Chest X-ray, PA view. Patient: 46 years old, sex M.
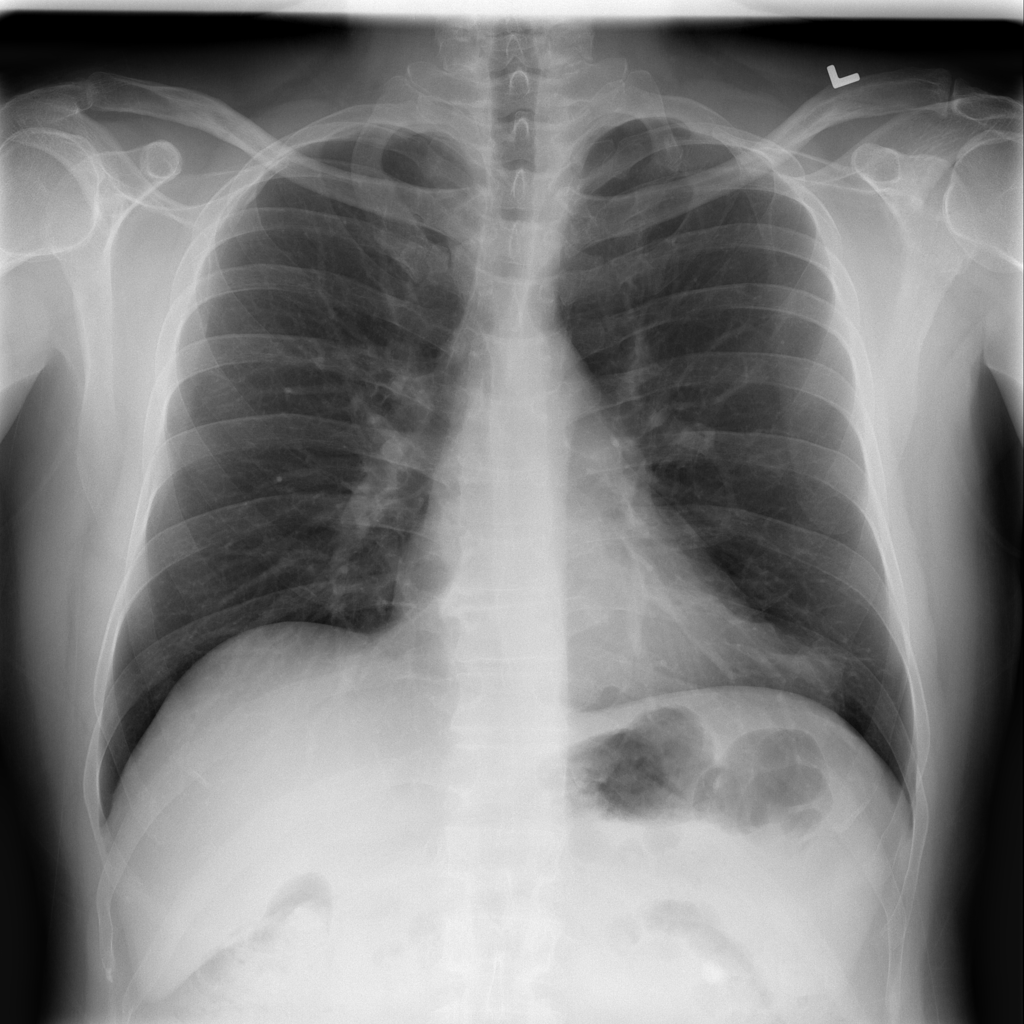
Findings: No Finding